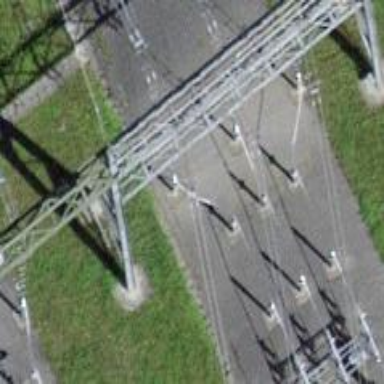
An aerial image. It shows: Three power lines with cables.